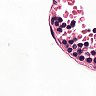
Metastatic tissue present: no